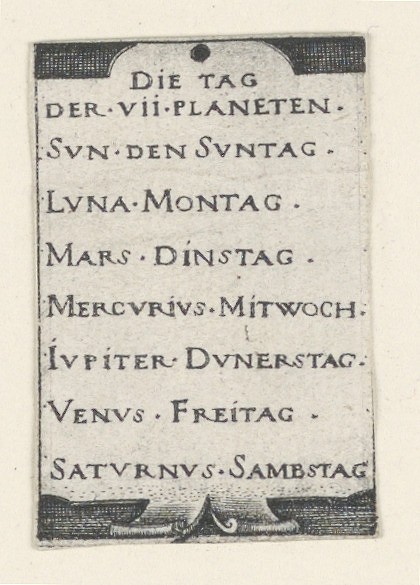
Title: Title Page, The Seven Planets
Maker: Hans Sebald Beham, German, 1500–1550
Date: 1539
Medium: Engraving on laid paper
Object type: Print
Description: Vertical format. A cartouche on which is printed, from top to bottom: DIE TAG / DER. VII. PLANETEN. / SUN. DEN SUNTAG. / LUNA. MONTAG. / MARS. DINSTAG. / MERCURIUS. MITWOCH. / IUPITER. DUNERSTAG. / VENUS. FREITAG. / SATURNUS. SAMBSTAG.